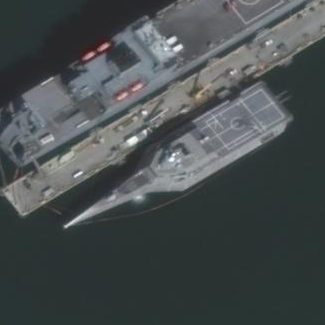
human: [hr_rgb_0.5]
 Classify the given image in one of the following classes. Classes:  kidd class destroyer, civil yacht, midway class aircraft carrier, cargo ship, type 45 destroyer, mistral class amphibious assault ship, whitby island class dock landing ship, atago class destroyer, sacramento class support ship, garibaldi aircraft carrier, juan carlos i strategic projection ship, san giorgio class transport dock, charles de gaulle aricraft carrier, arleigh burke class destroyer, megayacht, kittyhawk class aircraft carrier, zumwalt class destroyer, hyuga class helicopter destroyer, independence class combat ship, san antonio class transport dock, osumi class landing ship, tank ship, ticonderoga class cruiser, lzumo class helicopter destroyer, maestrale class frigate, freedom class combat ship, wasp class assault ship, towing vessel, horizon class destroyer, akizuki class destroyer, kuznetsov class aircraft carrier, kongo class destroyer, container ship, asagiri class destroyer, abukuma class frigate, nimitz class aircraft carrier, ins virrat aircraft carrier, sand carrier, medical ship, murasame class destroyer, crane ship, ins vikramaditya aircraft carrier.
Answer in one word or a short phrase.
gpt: Independence class combat ship